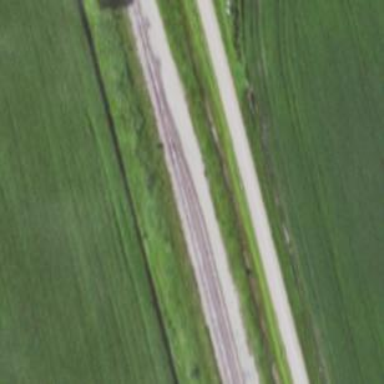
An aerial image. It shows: Railway siding with rails.